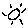
Label: sun